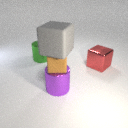
large purple metal cylinder to the left of large red metal cube